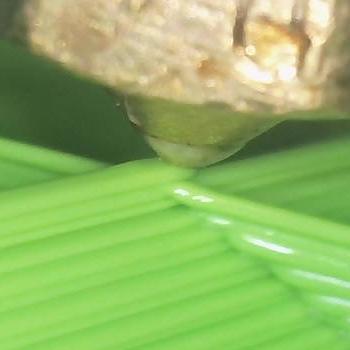
Flow rate: 178%